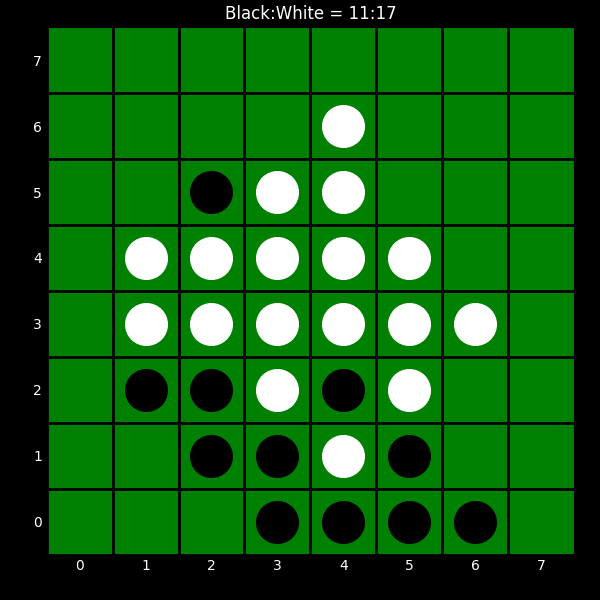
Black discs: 11
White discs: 17